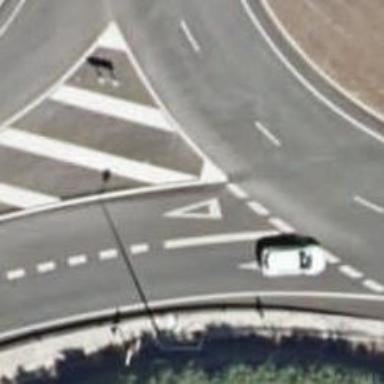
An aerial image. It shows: Road with "give way" sign.